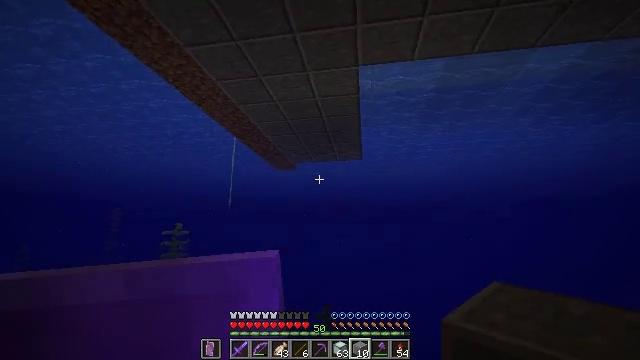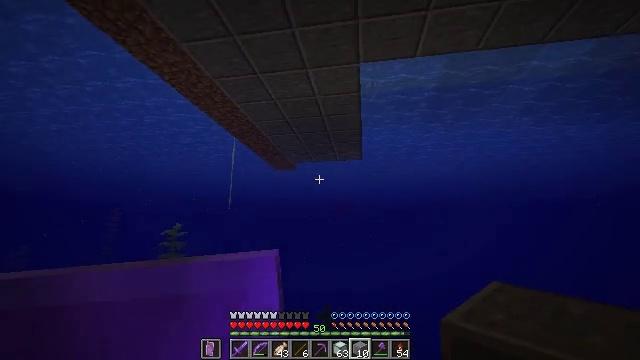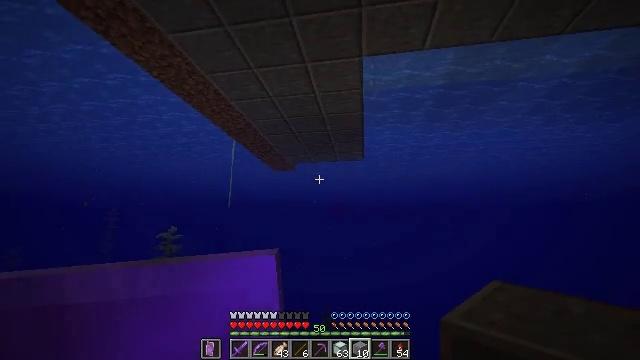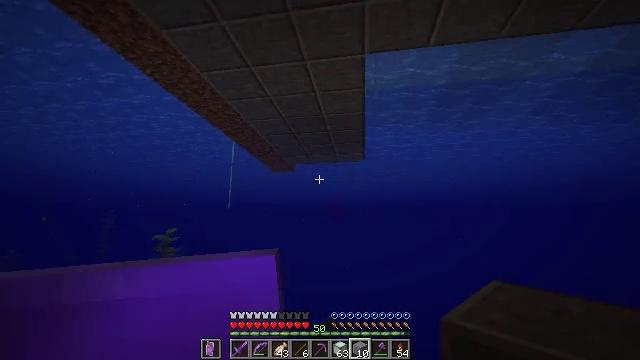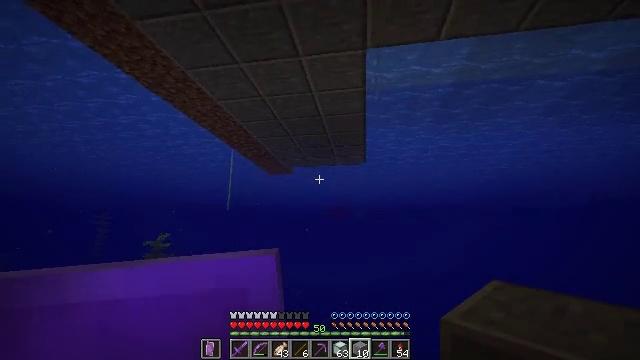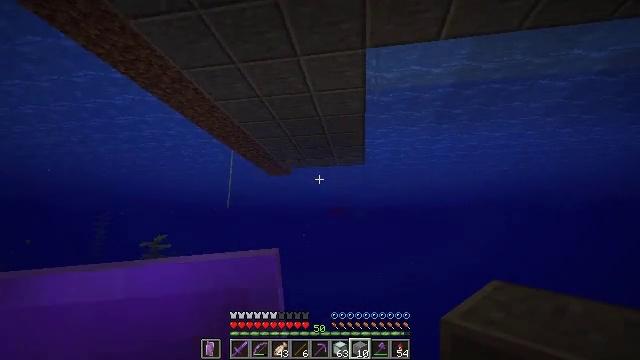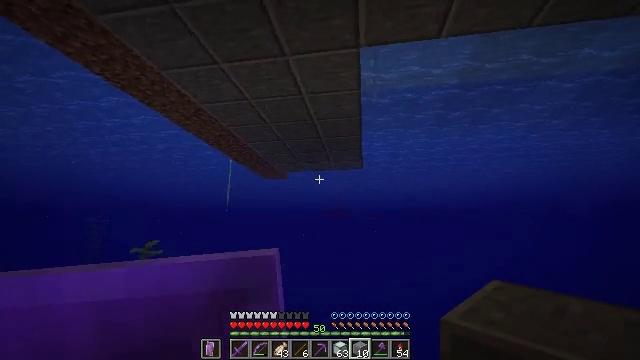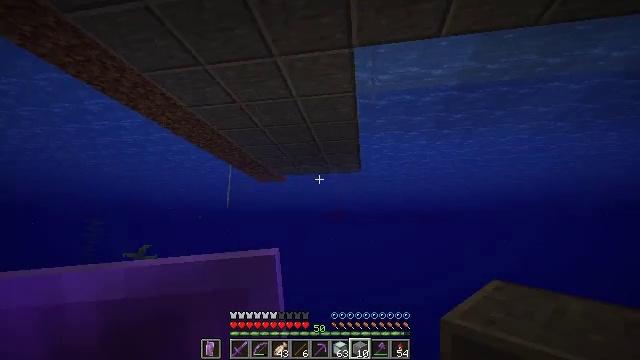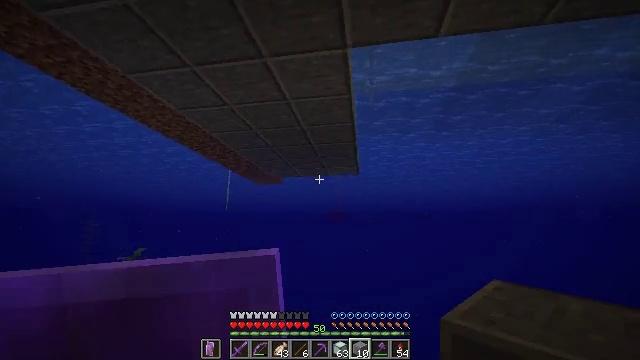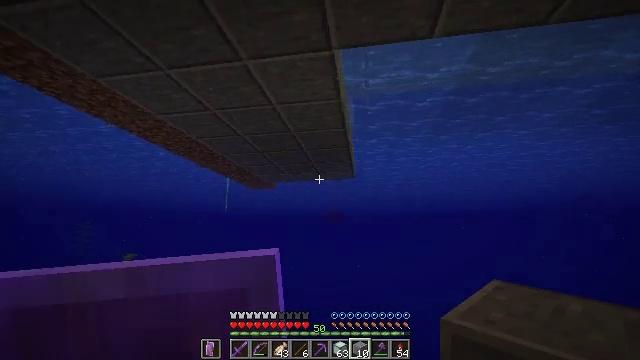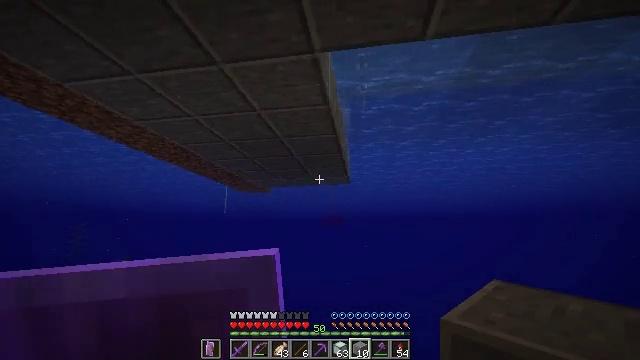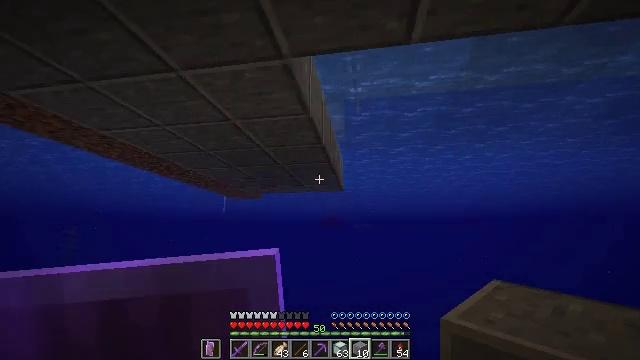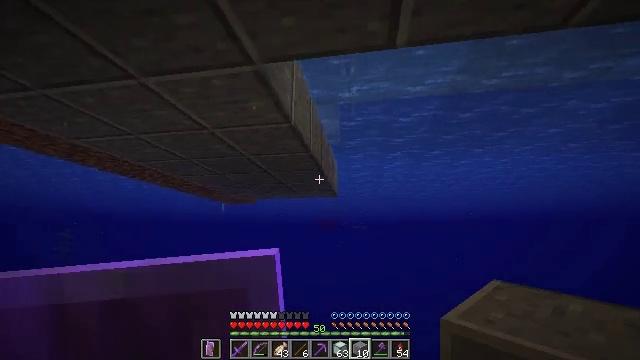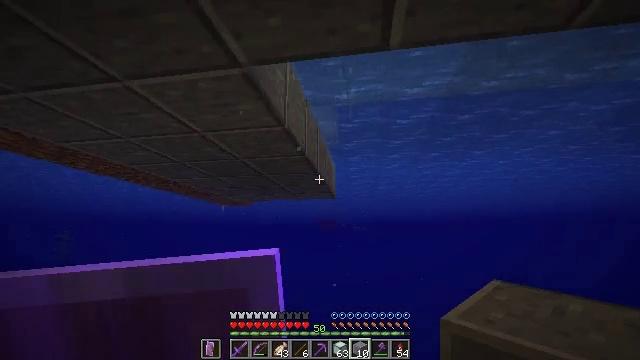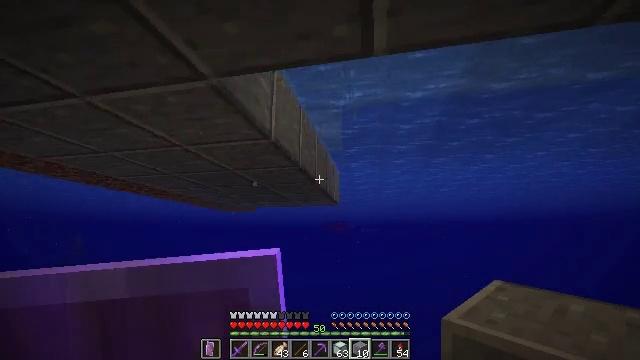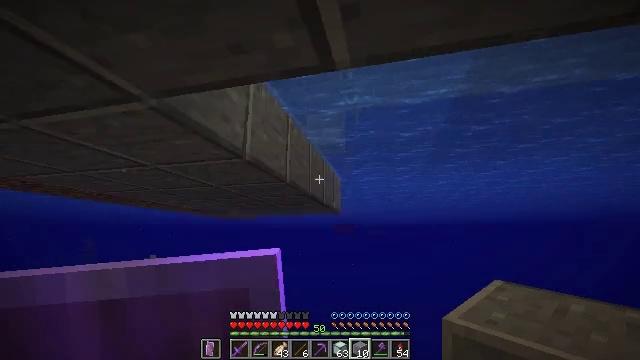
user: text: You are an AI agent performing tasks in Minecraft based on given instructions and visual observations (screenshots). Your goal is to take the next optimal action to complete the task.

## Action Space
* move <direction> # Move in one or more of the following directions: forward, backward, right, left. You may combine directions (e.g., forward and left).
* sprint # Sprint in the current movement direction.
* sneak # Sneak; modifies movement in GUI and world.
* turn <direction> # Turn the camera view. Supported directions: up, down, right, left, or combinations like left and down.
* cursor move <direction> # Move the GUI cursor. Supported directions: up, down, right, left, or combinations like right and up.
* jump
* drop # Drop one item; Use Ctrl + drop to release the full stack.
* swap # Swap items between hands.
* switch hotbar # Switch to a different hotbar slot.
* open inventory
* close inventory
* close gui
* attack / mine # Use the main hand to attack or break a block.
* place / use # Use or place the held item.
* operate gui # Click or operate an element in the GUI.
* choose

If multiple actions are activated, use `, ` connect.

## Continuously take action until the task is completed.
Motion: motion action
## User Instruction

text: Attack the polished andesite to gather it.
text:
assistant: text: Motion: move forward, sprint, jump
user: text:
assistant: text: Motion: move forward, sprint, jump
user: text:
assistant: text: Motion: move forward, sprint, jump
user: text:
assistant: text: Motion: move forward and move right, sprint, jump
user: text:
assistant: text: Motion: move forward and move right, sprint, jump
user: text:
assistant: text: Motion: move forward and move right, sprint, jump
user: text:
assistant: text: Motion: move forward and move right, sprint, jump
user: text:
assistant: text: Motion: move forward and move right, sprint, jump
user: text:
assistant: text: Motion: move forward and move right, sprint, jump
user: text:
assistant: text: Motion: move forward and move right, sprint, jump
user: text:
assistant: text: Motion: move forward and move right, sprint, jump
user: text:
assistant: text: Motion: move forward and move right, sprint, jump
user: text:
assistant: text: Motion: move forward and move right, sprint, jump
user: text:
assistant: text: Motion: move forward and move right, sprint, turn left, jump
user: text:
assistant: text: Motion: move forward and move right, sprint, turn left, jump
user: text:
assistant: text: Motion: move forward and move right, sprint, jump
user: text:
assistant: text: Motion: move forward and move right, sprint, turn left, jump
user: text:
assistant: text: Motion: move forward and move right, sprint, turn left, jump
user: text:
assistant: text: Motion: move forward and move right, sprint, turn left and down, jump
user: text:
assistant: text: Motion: move forward and move right, sprint, turn left
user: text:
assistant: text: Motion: move forward and move right, sprint
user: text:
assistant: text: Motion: move forward and move right, sprint, turn left
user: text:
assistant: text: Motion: move forward and move right, sprint, turn left
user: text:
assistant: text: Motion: move forward and move right, sprint, turn left
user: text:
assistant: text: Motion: move forward and move right, sprint, turn left
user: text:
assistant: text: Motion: move forward and move right, turn left
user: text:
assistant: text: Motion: move forward and move right, turn left and down
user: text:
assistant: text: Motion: move forward and move right, turn left and down
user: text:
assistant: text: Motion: move forward and move right, turn left and down
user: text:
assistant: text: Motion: no_op